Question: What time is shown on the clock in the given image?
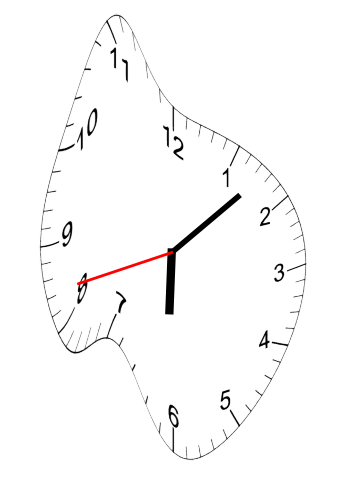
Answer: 06:07:42